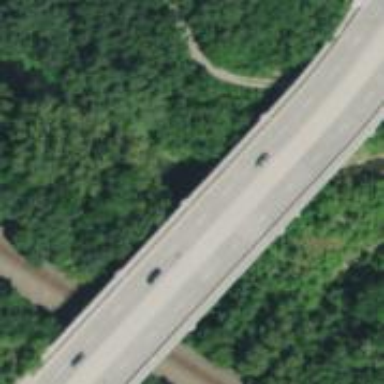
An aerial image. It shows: Viaduct footway bridging the road.